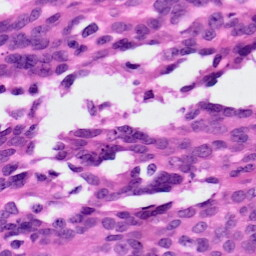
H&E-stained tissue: Ovarian